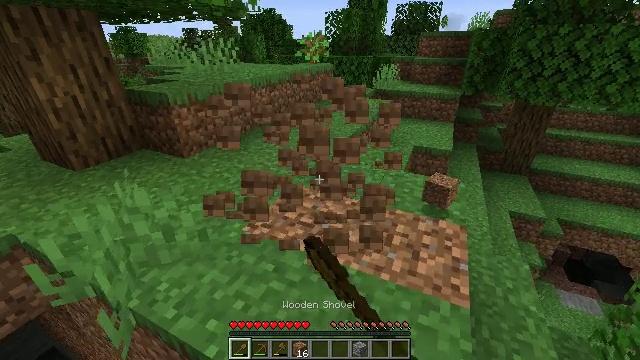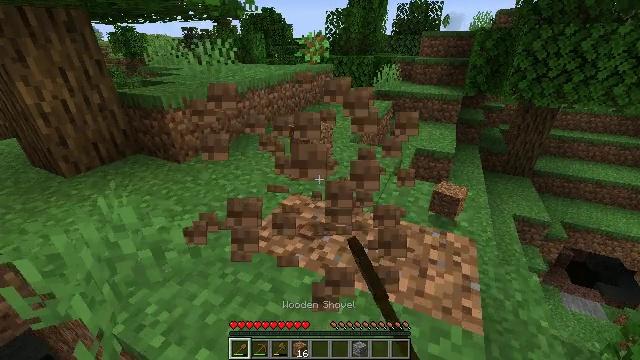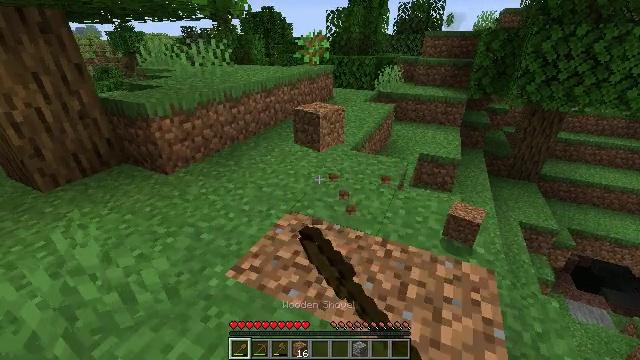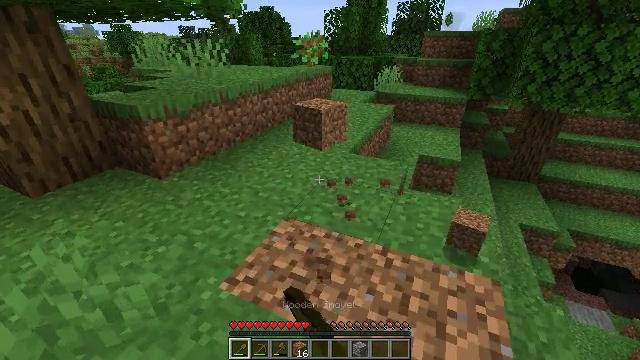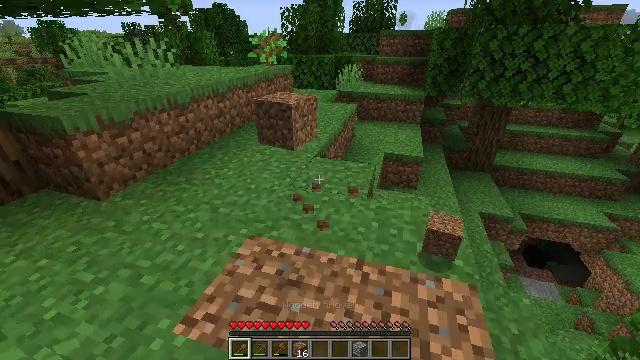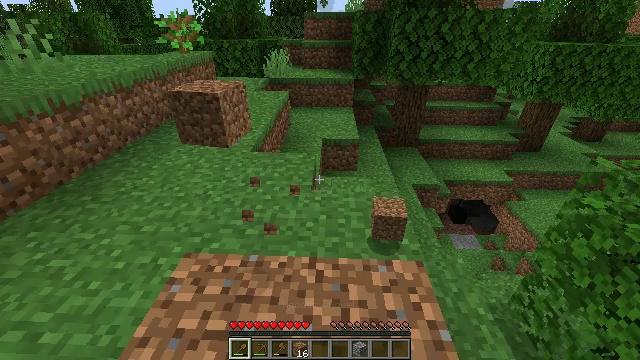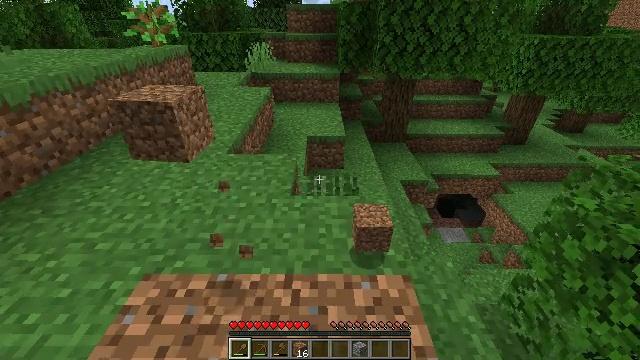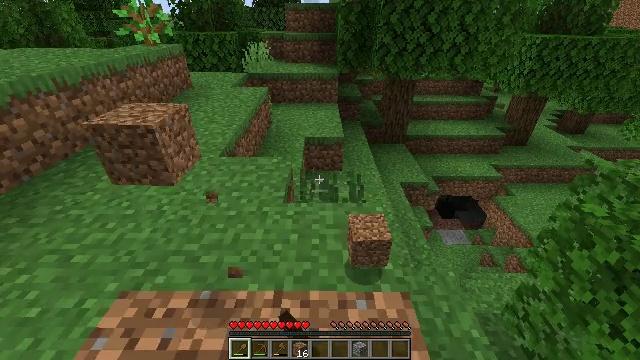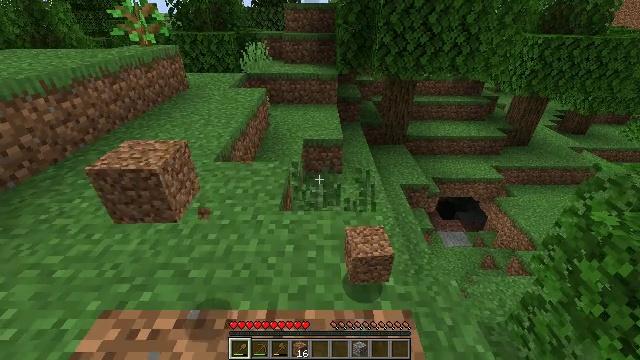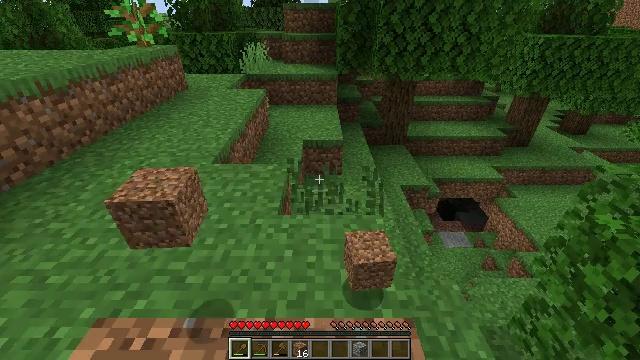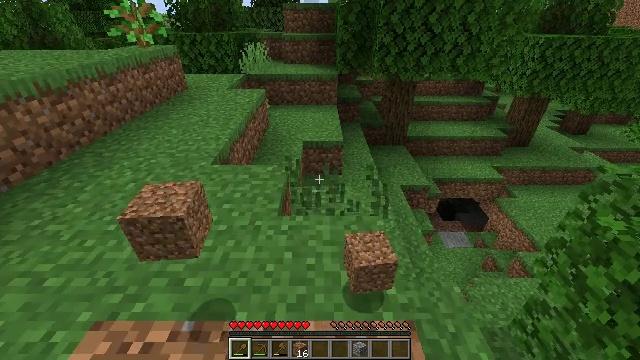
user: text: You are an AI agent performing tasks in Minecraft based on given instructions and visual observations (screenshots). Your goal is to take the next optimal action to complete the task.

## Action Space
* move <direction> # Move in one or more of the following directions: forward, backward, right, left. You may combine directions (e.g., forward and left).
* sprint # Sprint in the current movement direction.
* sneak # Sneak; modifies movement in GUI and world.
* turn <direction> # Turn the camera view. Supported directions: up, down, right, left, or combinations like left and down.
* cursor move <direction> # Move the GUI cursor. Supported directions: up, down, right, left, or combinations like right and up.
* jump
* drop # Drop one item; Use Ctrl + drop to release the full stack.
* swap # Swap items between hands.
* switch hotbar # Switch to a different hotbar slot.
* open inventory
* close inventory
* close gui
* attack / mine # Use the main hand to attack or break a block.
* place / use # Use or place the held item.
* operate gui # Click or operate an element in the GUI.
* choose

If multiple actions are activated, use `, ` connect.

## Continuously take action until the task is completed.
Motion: motion action
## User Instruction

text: Clear the ground by mining grass.
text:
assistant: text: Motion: move forward, attack / mine
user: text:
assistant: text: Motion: move forward, attack / mine
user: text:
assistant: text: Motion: move forward, attack / mine
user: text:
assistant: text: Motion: move forward, turn right, attack / mine
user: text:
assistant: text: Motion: move forward and move right, turn right and down, attack / mine
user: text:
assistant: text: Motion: move forward and move right, turn right and down, attack / mine
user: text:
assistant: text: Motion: move forward
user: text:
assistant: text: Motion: no_op
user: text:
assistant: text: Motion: no_op
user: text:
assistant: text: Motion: no_op
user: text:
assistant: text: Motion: no_op